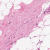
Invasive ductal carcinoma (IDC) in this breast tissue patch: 0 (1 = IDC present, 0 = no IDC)